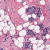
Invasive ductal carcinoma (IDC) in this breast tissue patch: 1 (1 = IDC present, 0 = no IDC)